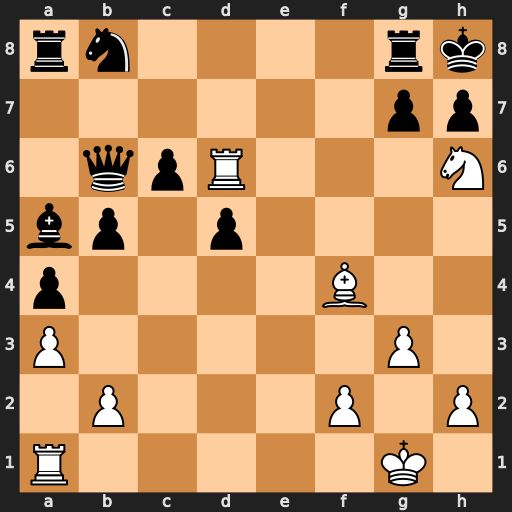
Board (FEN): rn4rk/6pp/1qpR3N/bp1p4/p4B2/P5P1/1P3P1P/R5K1
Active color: w
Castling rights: -
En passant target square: -
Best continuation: Nf7#